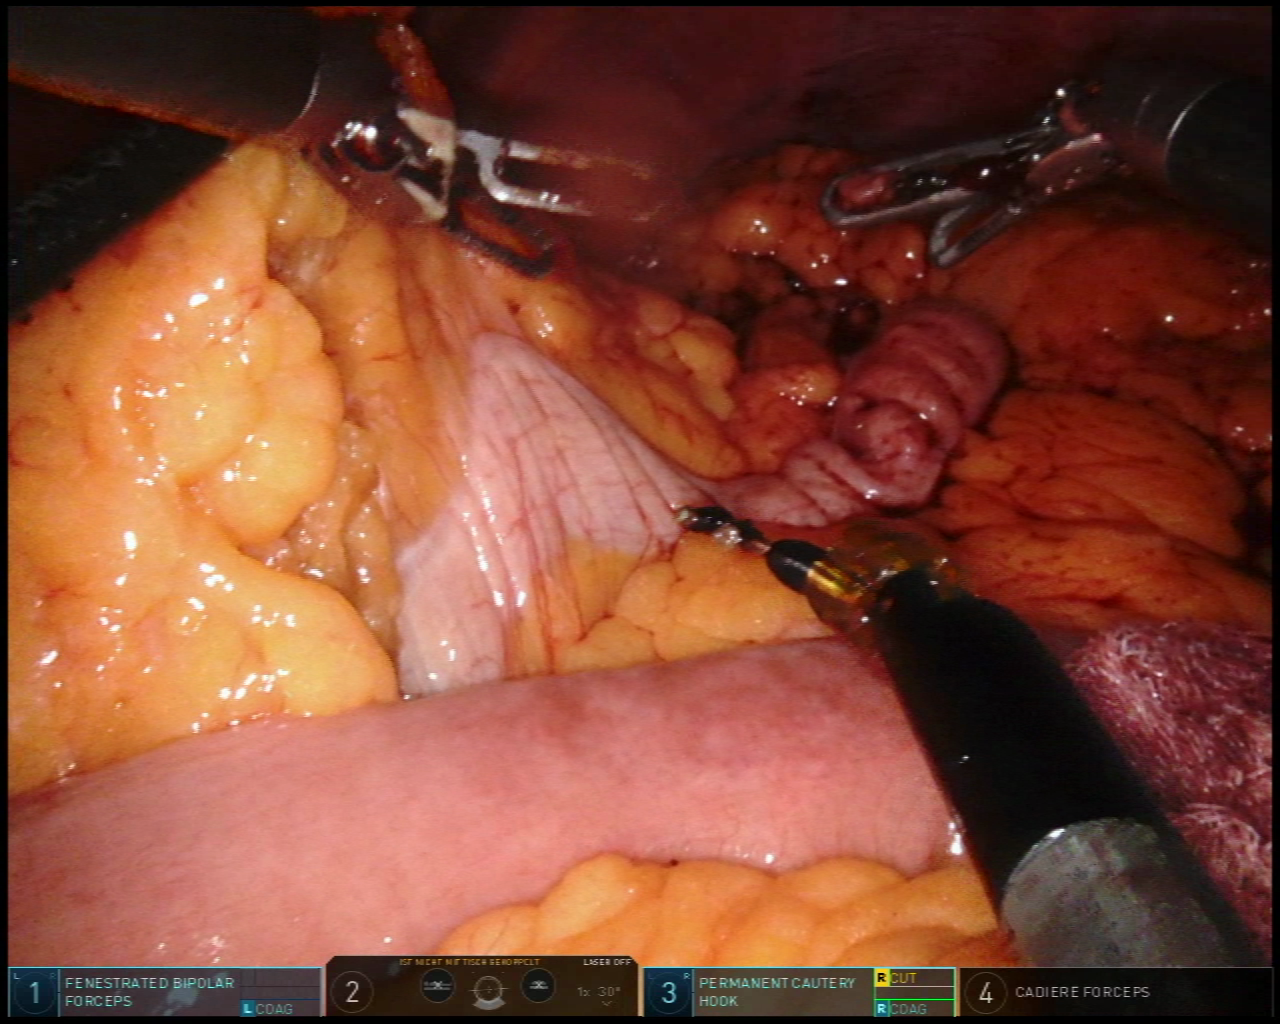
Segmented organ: colon
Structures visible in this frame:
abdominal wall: yes
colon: yes
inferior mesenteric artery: no
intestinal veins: no
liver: no
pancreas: no
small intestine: yes
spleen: no
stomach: no
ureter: no
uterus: no
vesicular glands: no